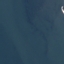
Label: SeaLake